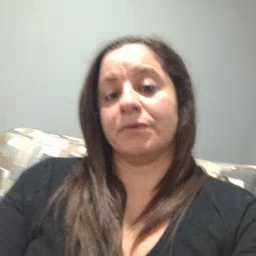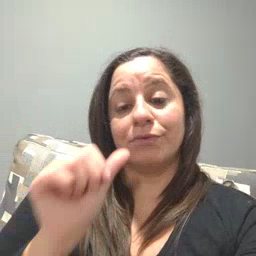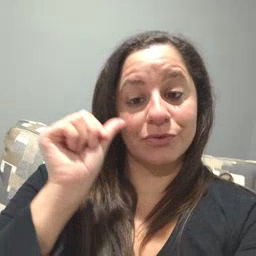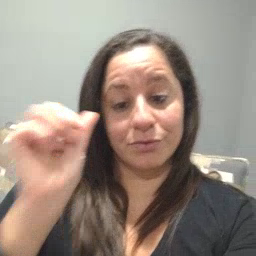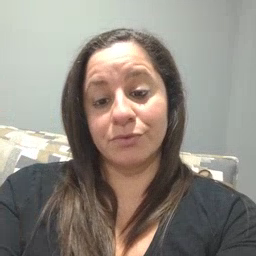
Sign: yesterday